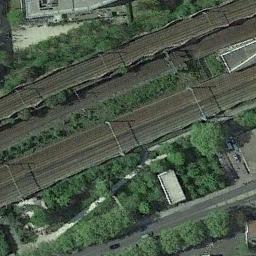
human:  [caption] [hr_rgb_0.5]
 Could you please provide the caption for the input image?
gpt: These railways go through a grove of trees .

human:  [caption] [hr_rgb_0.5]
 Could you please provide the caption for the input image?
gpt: There are many trees beside the railway .

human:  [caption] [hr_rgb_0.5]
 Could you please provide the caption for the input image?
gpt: There are trees and cars on both sides of the railway .

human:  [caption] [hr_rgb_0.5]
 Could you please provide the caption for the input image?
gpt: The railway is next to lines of trees .

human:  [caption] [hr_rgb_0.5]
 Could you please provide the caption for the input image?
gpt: There are some green trees beside the railway .